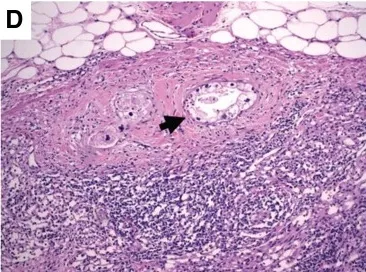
H&E-stained sections demonstrating clear cell features. (D) Similar histopathologic findings are observed in metastatic tumor glands seen in the subcapsular sinus of a peripancreatic lymph node (arrow), 100x.
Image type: pathology (h&e)